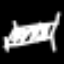
Label: bed